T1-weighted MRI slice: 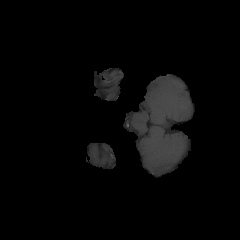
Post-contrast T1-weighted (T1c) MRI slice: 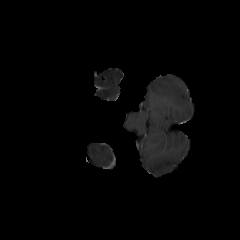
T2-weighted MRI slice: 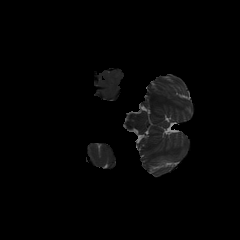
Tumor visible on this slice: no